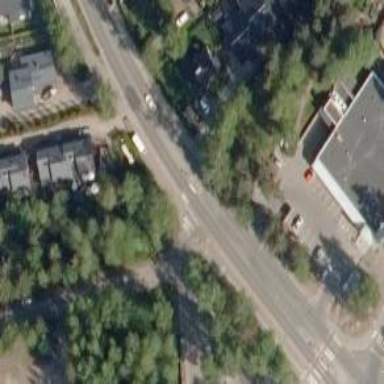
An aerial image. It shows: Uncontrolled road crossing with pedestrian island.